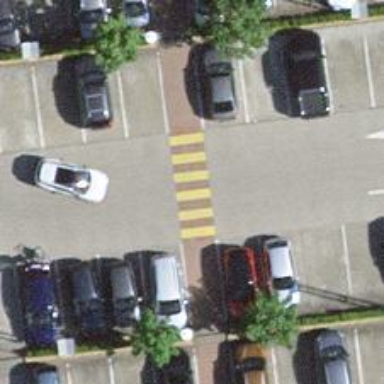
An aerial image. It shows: Uncontrolled zebra crossing on the road.